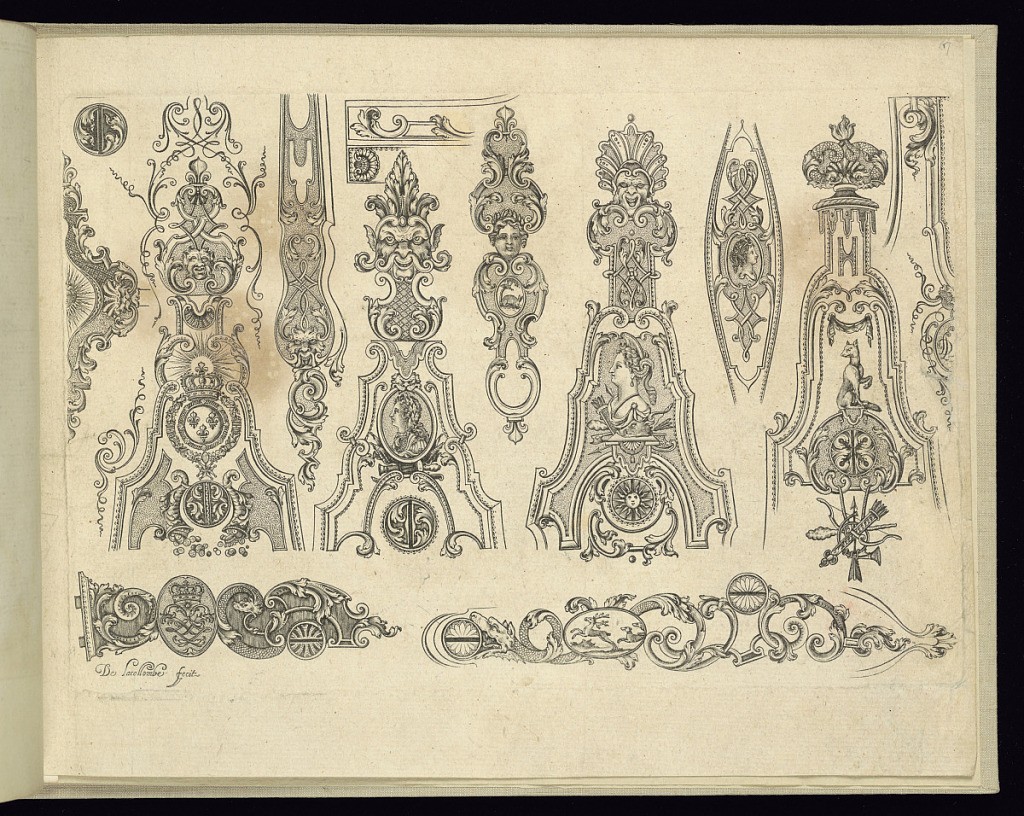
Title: Designs for Firearms Ornament
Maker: de La Collombe, French, active 1702 – 1739
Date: ca. 1730
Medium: Etching and engraving on laid paper
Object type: Print
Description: Designs for firearms ornament and details, featuring trophies, profile portraits, animals, emblems, interlaced L's and heraldry, the Royal coat of arms of France, dolphins, fleurs-de-lys, a sun, sun rays, mascarons, dragons, creatures, cornucopia, leaves, sprigs, fronds and strapwork. The plate is signed.